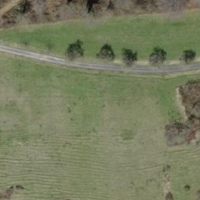
EUNIS habitat code: 44
Species observed at this site:
Tettigonia viridissima
Lacerta agilis
Gryllus campestris
Anguis fragilis